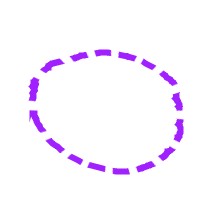
Shape: circle